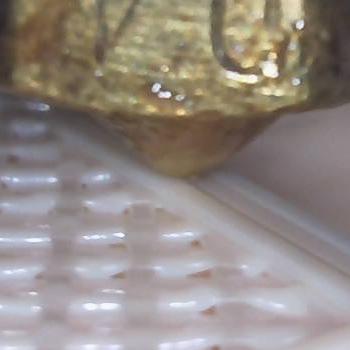
Flow rate: 133%